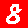
Digit: 8